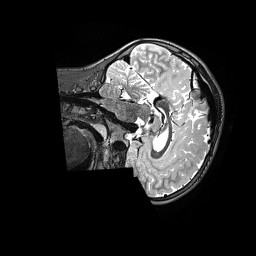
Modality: T2w
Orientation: sagittal
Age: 8
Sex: male
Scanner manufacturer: siemens
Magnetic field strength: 3 T
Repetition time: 3.2 s
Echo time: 0.564 s